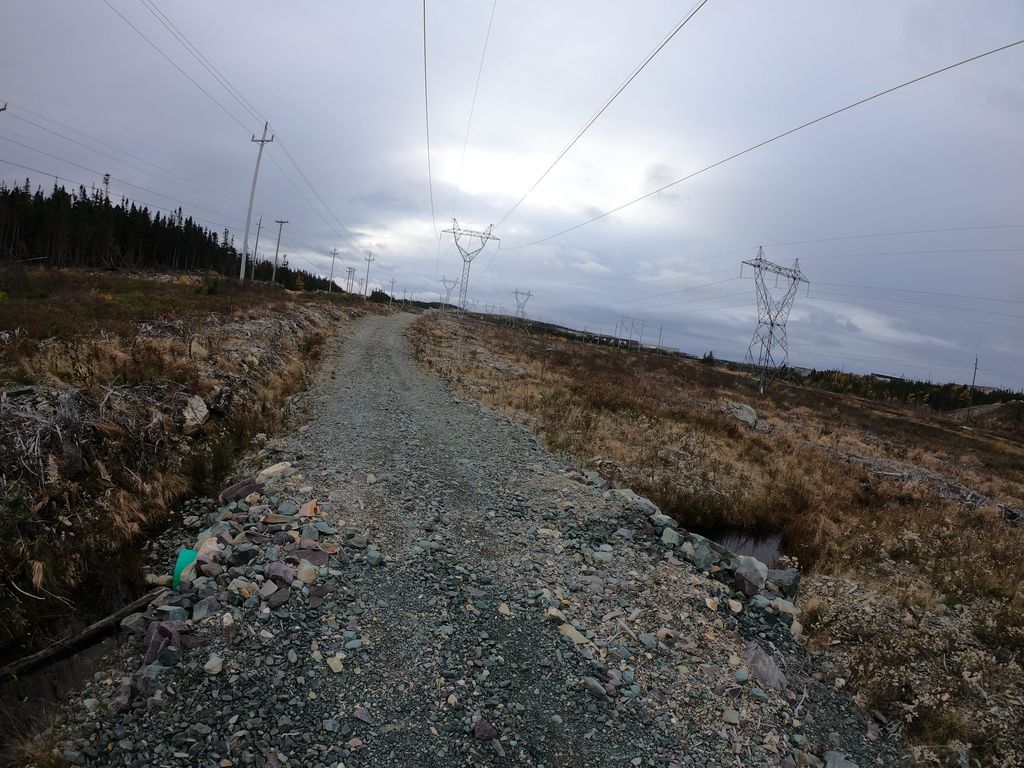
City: st_johns